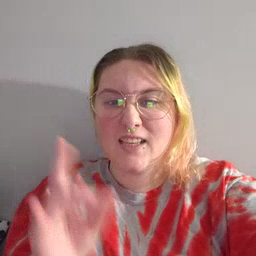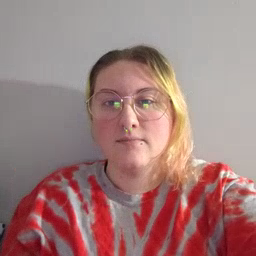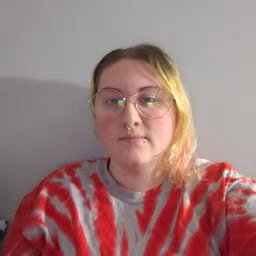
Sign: sticky